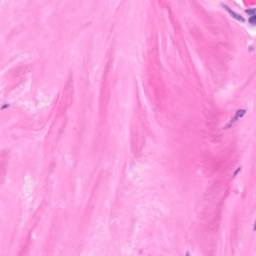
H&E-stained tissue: Breast